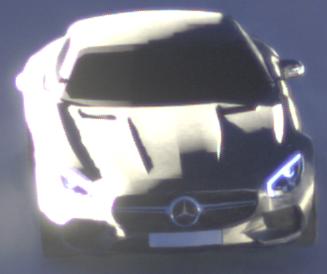
Make: Mercedes-Benz
Model: AMG GT Coupé
Detailed model: AMG GT (190) Coupé
Model produced from: 2014/10
Model produced until: 2017/01
Doors: 2
Color: gray
Road condition: dry road
Daytime: sunrise or sunset
Contrast: low contrast